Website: lowes
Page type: review-order
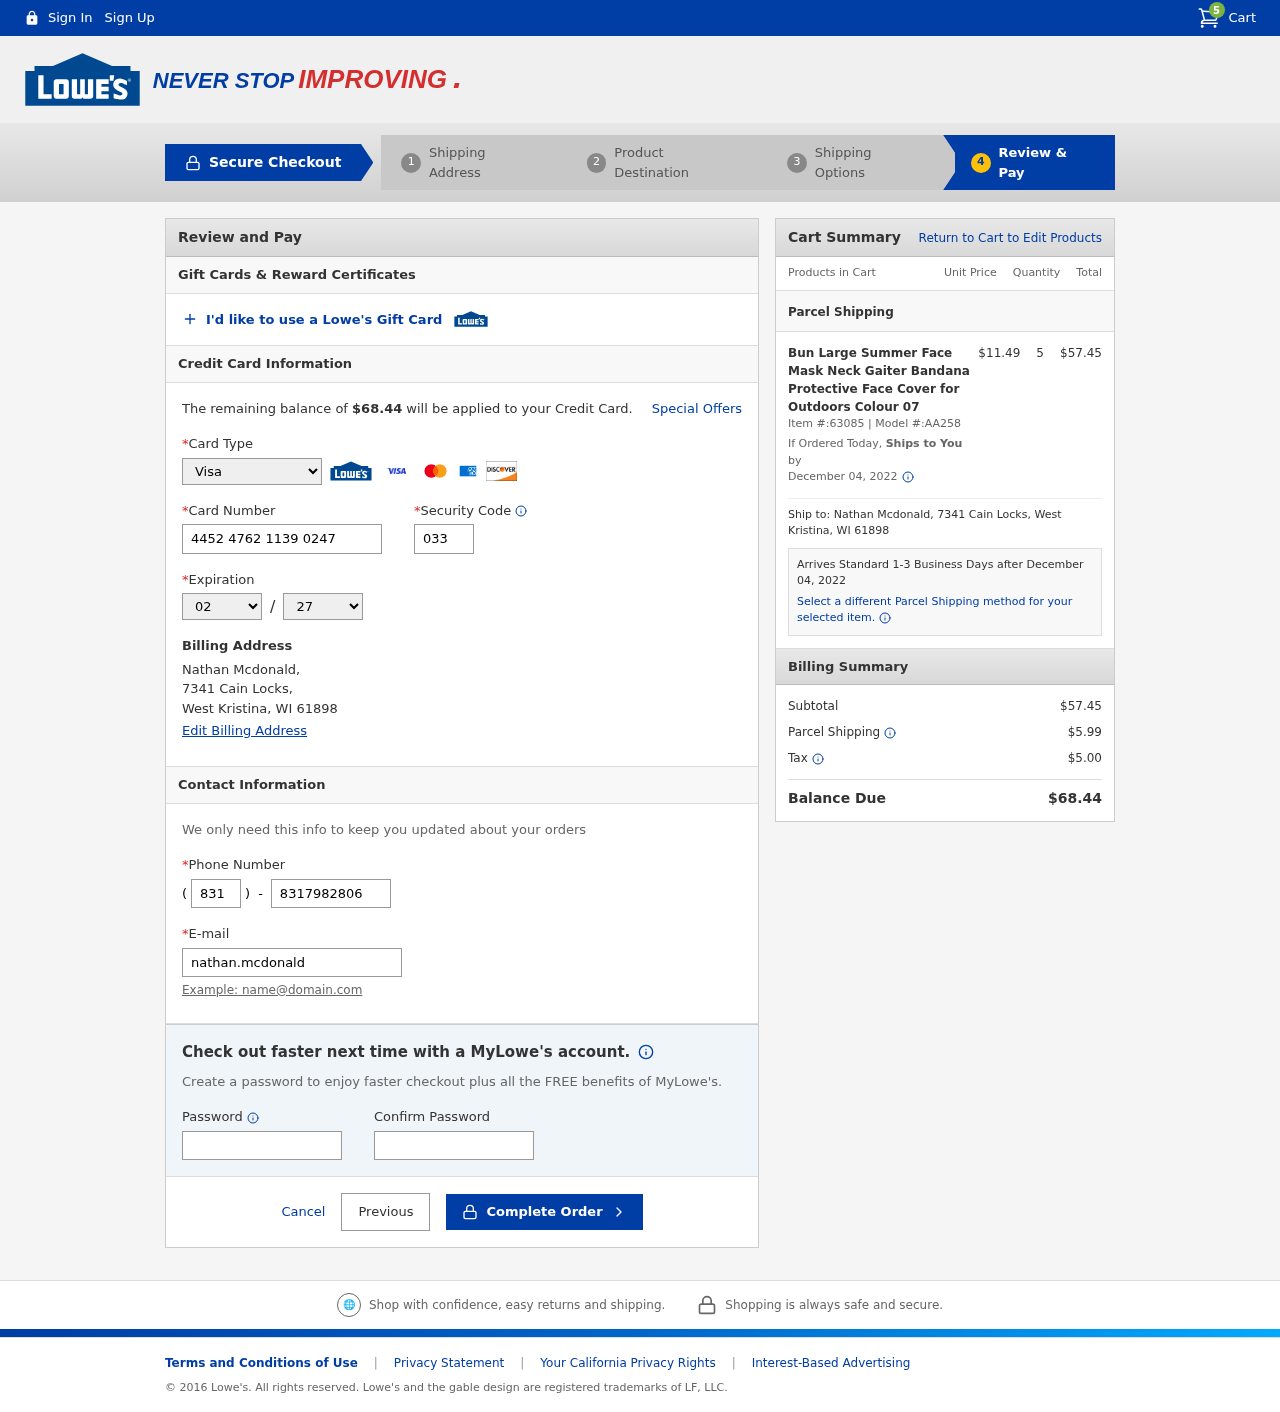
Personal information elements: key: PII_CARD_CVV
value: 033
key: PII_CARD_EXPIRY_MONTH
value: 02
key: PII_CARD_EXPIRY_YEAR
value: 27
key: PII_CARD_NUMBER
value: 4452 4762 1139 0247
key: PII_CARD_TYPE
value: Visa
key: PII_CITY
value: West Kristina
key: PII_EMAIL
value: nathan.mcdonald@gmail.com
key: PII_FULLNAME
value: Nathan Mcdonald,
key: PII_PHONE
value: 8317982806
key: PII_PHONE_AREA
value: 831
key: PII_POSTCODE
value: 61898
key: PII_STATE_ABBR
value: WI
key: PII_STREET
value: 7341 Cain Locks
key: PII_STREET
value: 7341 Cain Locks,
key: PII_FULLNAME2
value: Nathan Mcdonald
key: PII_POSTCODE_FULL
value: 61898
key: PII_CITY_STATE
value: West Kristina, WI
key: PII_CITY_STATE_ZIP
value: West Kristina, WI 61898
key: PII_POSTCODE_NUMERIC
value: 61898
Product elements: key: PRODUCT1_NAME
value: Bun Large Summer Face Mask Neck Gaiter Bandana Protective Face Cover for Outdoors Colour 07
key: PRODUCT1_PRICE
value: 11.49
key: PRODUCT1_QUANTITY
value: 5
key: PRODUCT1_ITEM_NUMBER
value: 63085
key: PRODUCT1_MODEL_NUMBER
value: AA258
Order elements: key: ORDER_NUM_ITEMS
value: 5
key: ORDER_TOTAL
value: $68.44
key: ORDER_SHIPPING_DATE
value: December 04, 2022
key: ORDER_SUBTOTAL
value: $57.45
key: ORDER_SHIPPING_DATE2
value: December 04, 2022
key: ORDER_SUBTOTAL2
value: $57.45
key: ORDER_SHIPPING_COST
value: $5.99
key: ORDER_TAX
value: $5.00